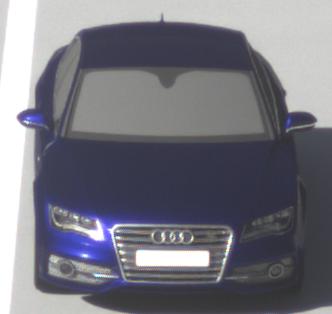
Make: Audi
Model: S7 Sportback cod
Detailed model: S7 (4G) Sportback
Model produced from: 2012/06
Model produced until: 2014/05
Doors: 5
Color: blue
Road condition: dry road
Daytime: morning or afternoon
Contrast: high contrast